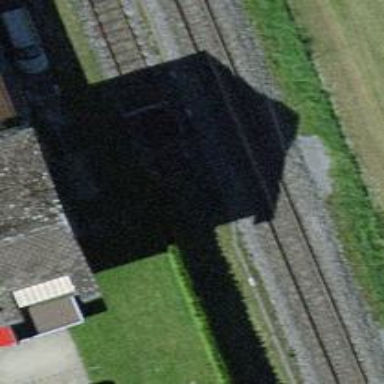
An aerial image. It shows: Railway buffer stop.